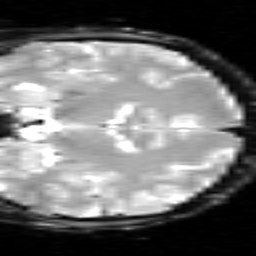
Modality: inplaneT2
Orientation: coronal
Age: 25
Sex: male